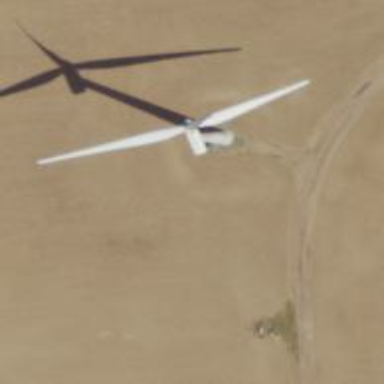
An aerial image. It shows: Wind generator in the form of horizontal axis wind turbine.